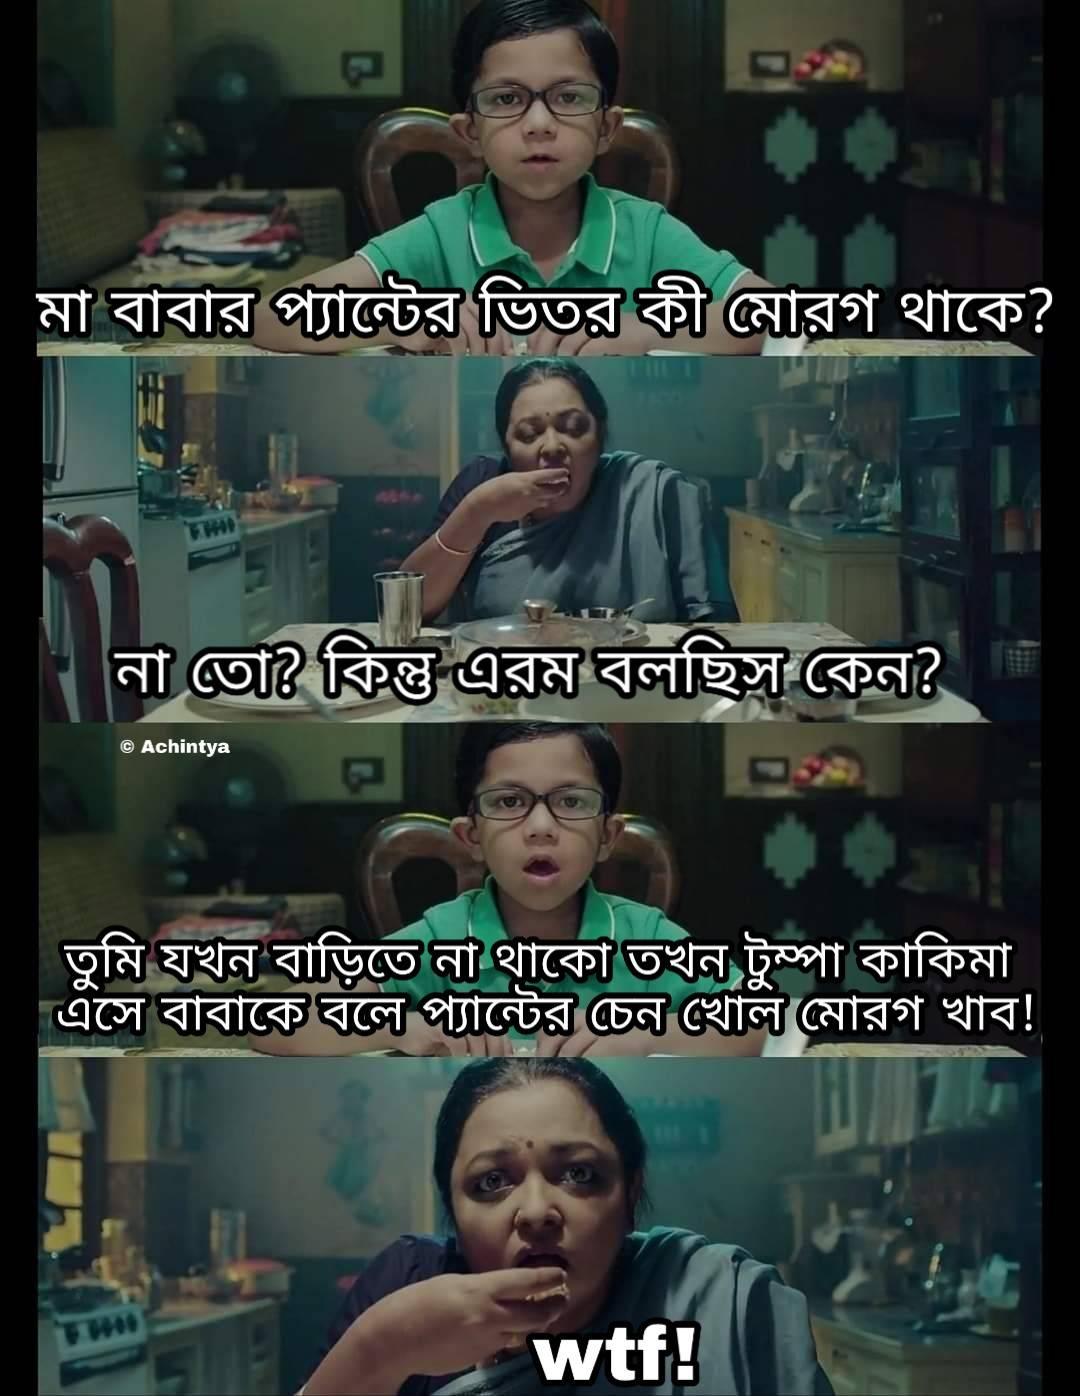
Caption: মা বাবার প্যান্টের ভিতর কী মোরগ থাকে ?  না তো ? কিন্তু এরম বলছিস কেন ?   তুমি যখন বাড়িতে না থাকো তখন টুম্পা কাকিমা এসে বাবাকে বলে প্যান্টের চেন খোল মোরগ খাব !   wtf
Label: non-hate